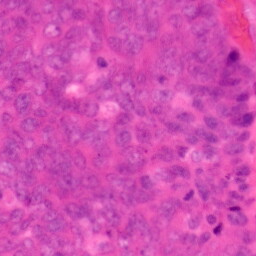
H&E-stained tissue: Colon